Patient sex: F
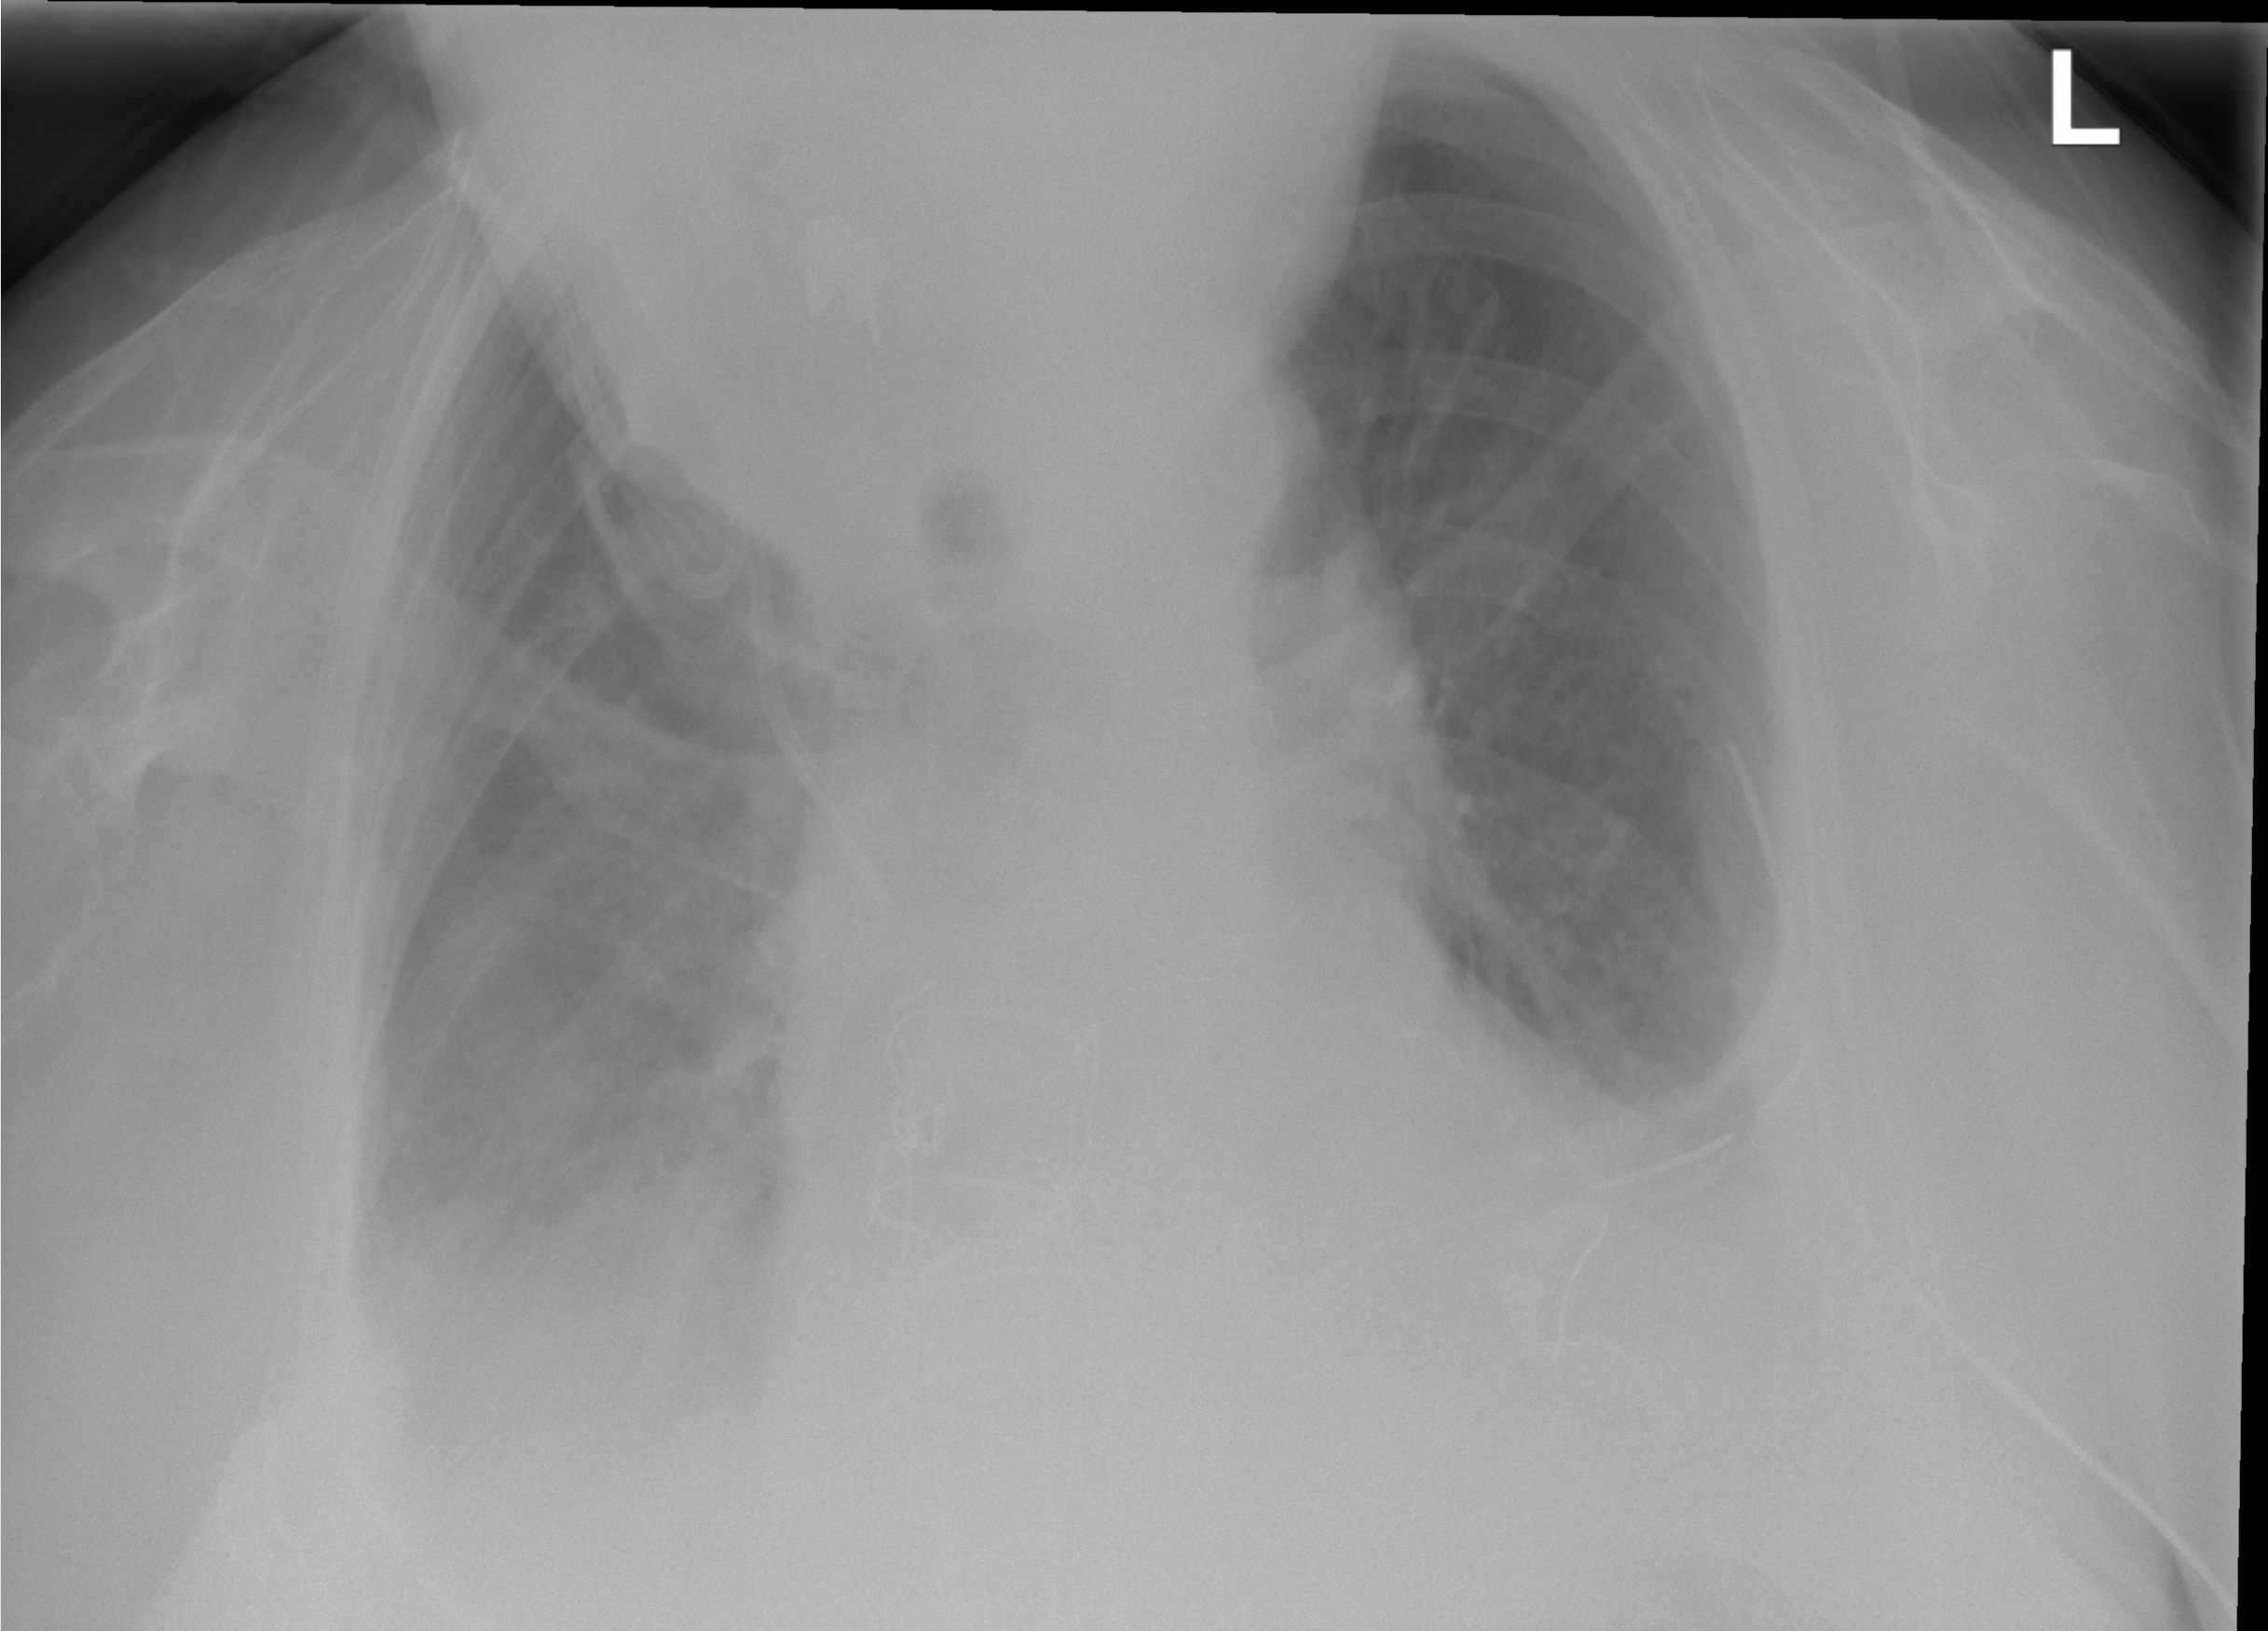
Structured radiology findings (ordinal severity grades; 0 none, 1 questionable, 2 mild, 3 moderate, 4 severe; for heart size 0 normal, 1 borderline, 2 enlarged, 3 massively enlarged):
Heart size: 1
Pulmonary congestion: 2
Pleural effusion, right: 2
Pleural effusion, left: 2
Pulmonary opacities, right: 2
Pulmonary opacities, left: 0
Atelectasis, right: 2
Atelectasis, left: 2